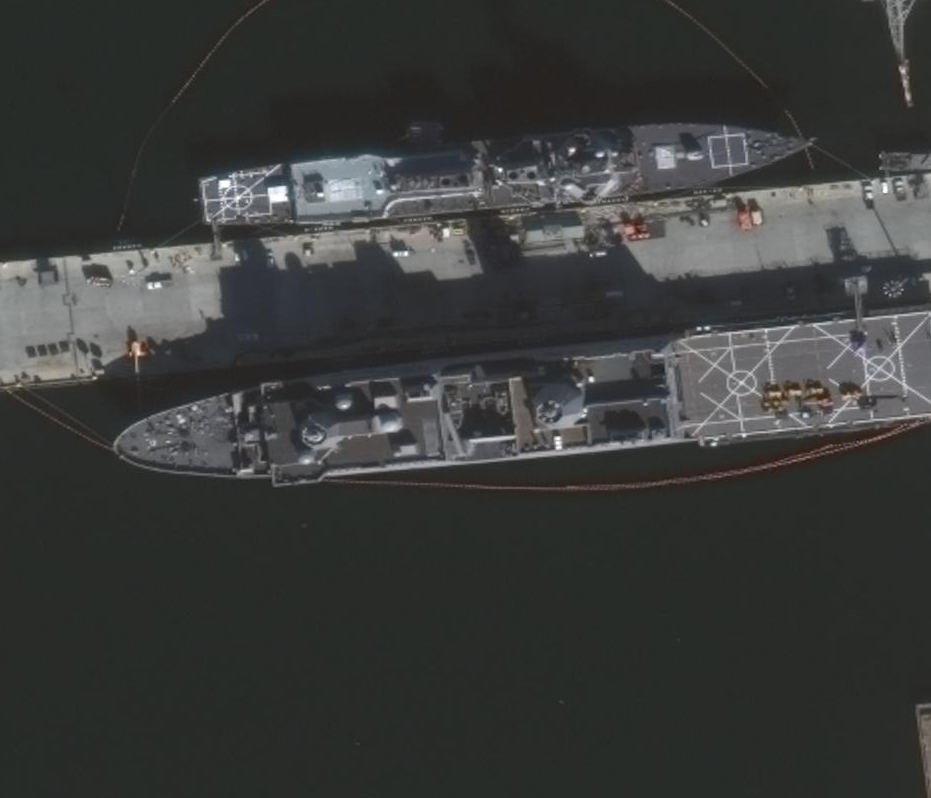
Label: combat